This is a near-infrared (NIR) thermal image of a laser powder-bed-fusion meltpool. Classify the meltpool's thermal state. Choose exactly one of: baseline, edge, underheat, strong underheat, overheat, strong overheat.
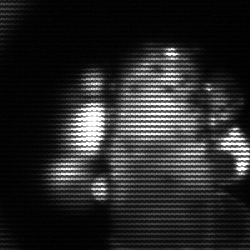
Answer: strong underheat